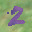
Label: 2